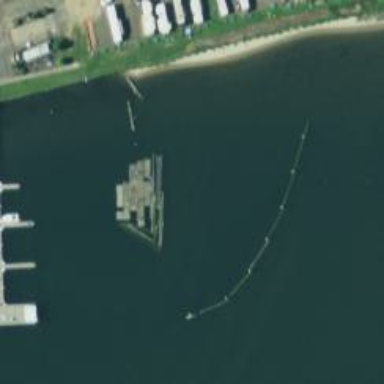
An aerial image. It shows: Man-made pier.